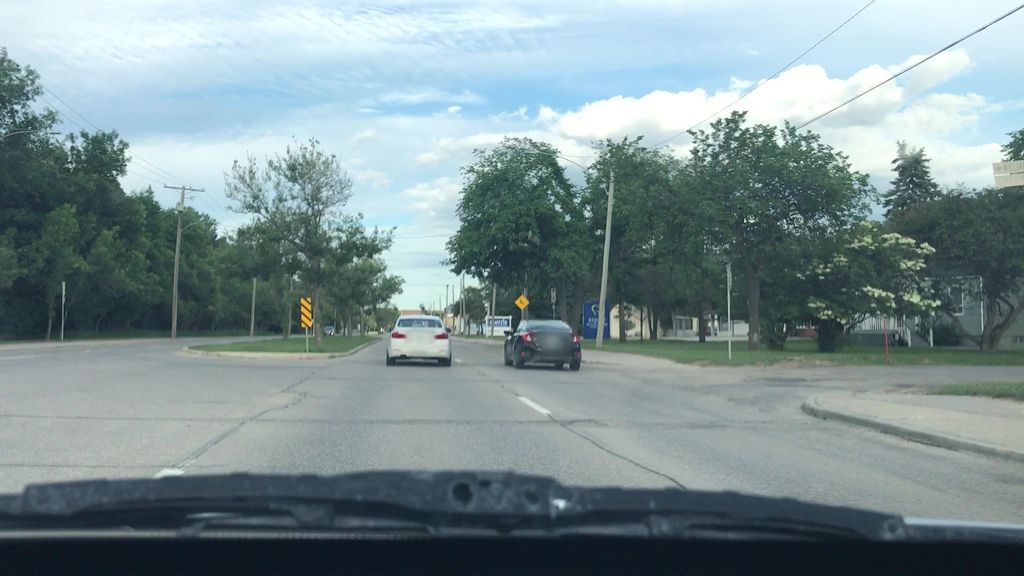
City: winnipeg